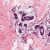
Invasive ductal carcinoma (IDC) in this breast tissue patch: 0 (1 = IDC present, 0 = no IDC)